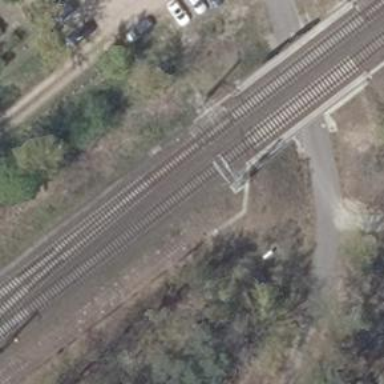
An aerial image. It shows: Bridge over railway with electrified contact lines.